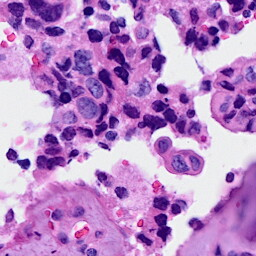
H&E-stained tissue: Breast